Question: How can I programmatically check whether my machine has internet access or not using C/C++, is it just a matter of pinging an IP? How does NIC do it ? I mean something like:

I am using Windows 7.
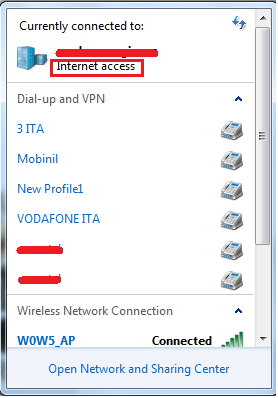
Answer: If you work on Windows, just try this
'''
#include <iostream>
#include <windows.h>
#include <wininet.h>
using namespace std;
int main(){
if(InternetCheckConnection(L"http://www.google.com",FLAG_ICC_FORCE_CONNECTION,0))
{
cout << "connected to internet";
}
return 0;
}
'''